Field crop: maize
Growth stage: 2
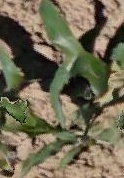
Species: maize